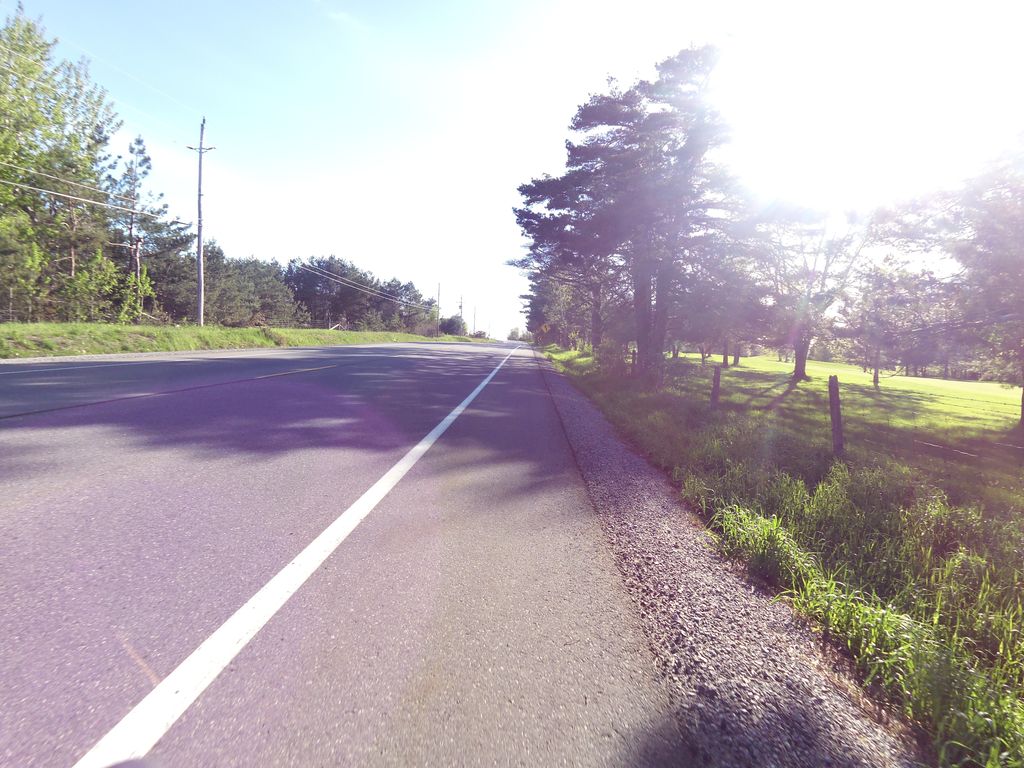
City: ottawa-gatineau